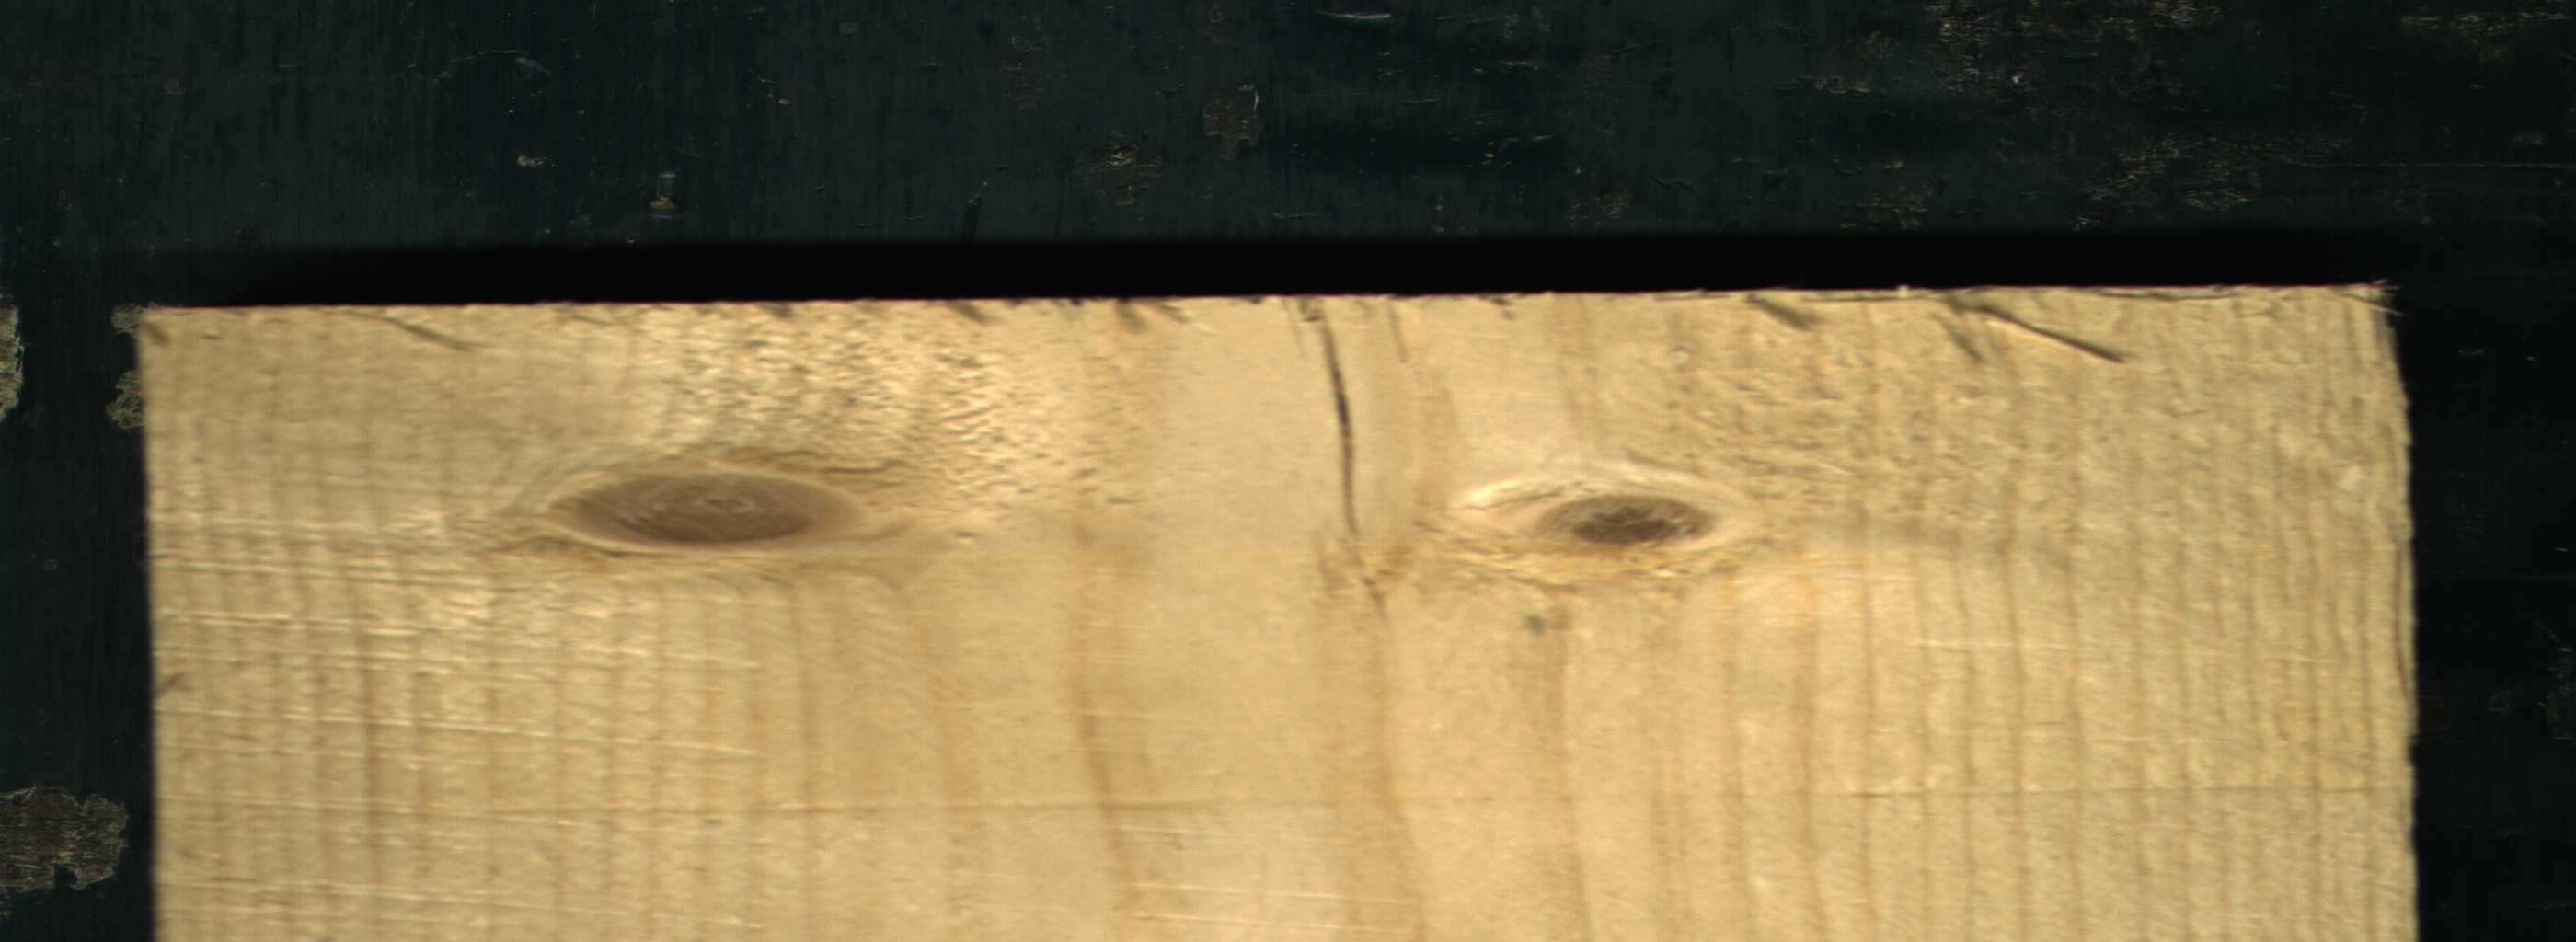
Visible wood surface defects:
resin
Live_Knot
Live_Knot